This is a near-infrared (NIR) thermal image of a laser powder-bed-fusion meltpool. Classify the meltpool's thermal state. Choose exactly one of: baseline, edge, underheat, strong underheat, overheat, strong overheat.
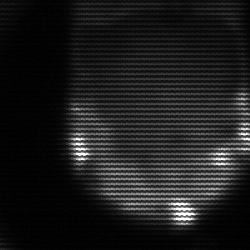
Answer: edge